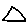
Label: triangle